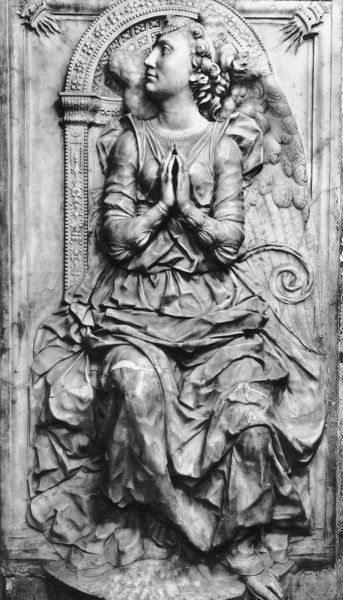
Titel: Reliefs vom Grabmal Papst Pauls II.
Künstler: Giovanni Dalmata
Standort: Rom, S. Pietro (EU - I - Latium)
Schlagwörter: frau, holz, falten, hände, gewand, locken, renaissance, engel, skulptur, beine, relief, thron, faltenwurf, strahlen, beten, gebet, schnitzerei, maria